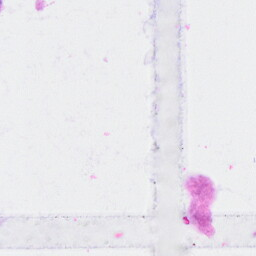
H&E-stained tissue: Breast